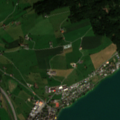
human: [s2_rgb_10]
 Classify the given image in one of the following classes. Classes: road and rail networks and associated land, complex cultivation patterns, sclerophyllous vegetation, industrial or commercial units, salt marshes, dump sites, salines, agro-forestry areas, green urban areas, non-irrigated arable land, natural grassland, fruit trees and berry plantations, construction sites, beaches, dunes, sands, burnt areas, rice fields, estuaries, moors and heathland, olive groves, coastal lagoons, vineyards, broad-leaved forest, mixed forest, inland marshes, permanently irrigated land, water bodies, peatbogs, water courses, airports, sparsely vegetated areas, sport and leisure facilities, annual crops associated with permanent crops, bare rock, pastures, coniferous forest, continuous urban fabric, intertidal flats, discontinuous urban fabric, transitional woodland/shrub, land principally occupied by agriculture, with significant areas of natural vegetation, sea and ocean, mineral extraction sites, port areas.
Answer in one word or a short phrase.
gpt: discontinuous urban fabric, non-irrigated arable land, mixed forest, water bodies